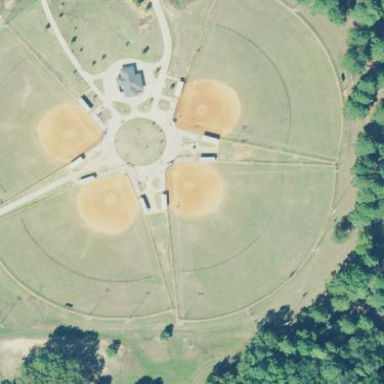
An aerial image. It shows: Softball pitch for leisure sports.